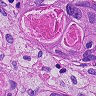
Metastatic tissue present: yes